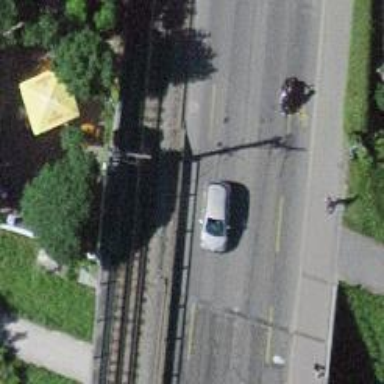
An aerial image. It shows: Narrow-gauge railway bridge with electrified contact lines over single track.